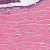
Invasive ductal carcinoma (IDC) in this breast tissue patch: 0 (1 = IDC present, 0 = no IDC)